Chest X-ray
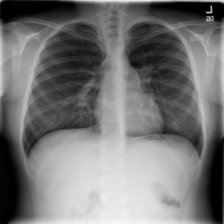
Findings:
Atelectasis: negative
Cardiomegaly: negative
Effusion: negative
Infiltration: positive
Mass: negative
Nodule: negative
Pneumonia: negative
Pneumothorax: negative
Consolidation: negative
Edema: negative
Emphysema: negative
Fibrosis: negative
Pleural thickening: negative
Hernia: negative